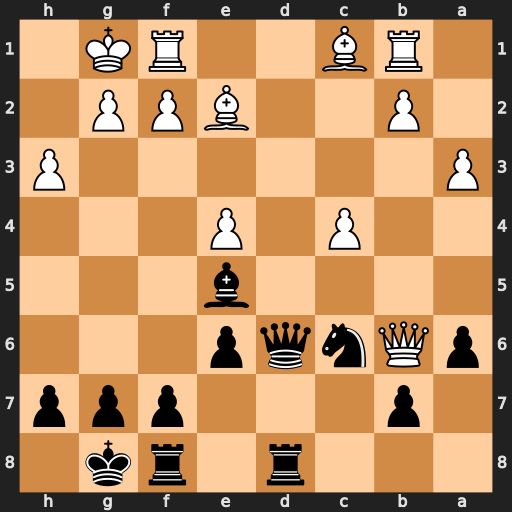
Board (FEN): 3r1rk1/1p3ppp/pQnqp3/4b3/2P1P3/P6P/1P2BPP1/1RB2RK1
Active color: b
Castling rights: -
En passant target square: -
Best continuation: Nd4 Qxd6 Nxe2+